Aerial crown-view tile of a tropical tree (Barro Colorado Island, Panama), acquired 20250217:
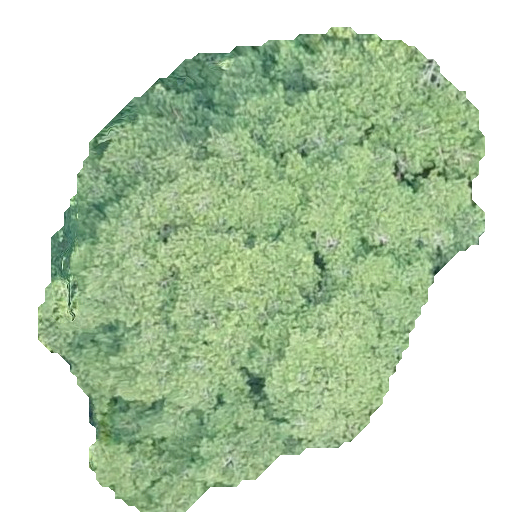
Species: Virola surinamensis
GBIF accepted scientific name: Virola surinamensis
Crown area: 220.22 m²